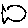
Label: fish